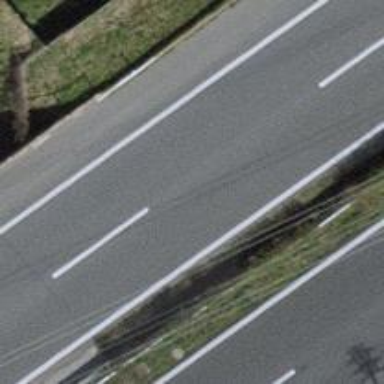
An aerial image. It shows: Motorway.